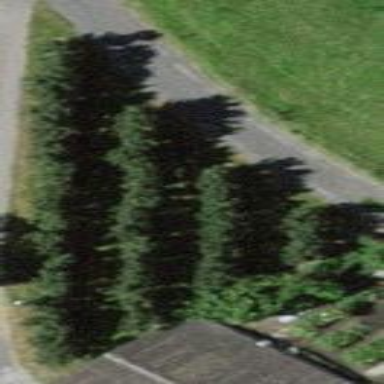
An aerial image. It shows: Orchard.